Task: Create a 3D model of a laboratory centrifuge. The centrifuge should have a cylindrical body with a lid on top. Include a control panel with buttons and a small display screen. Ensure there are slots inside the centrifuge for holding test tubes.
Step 487:
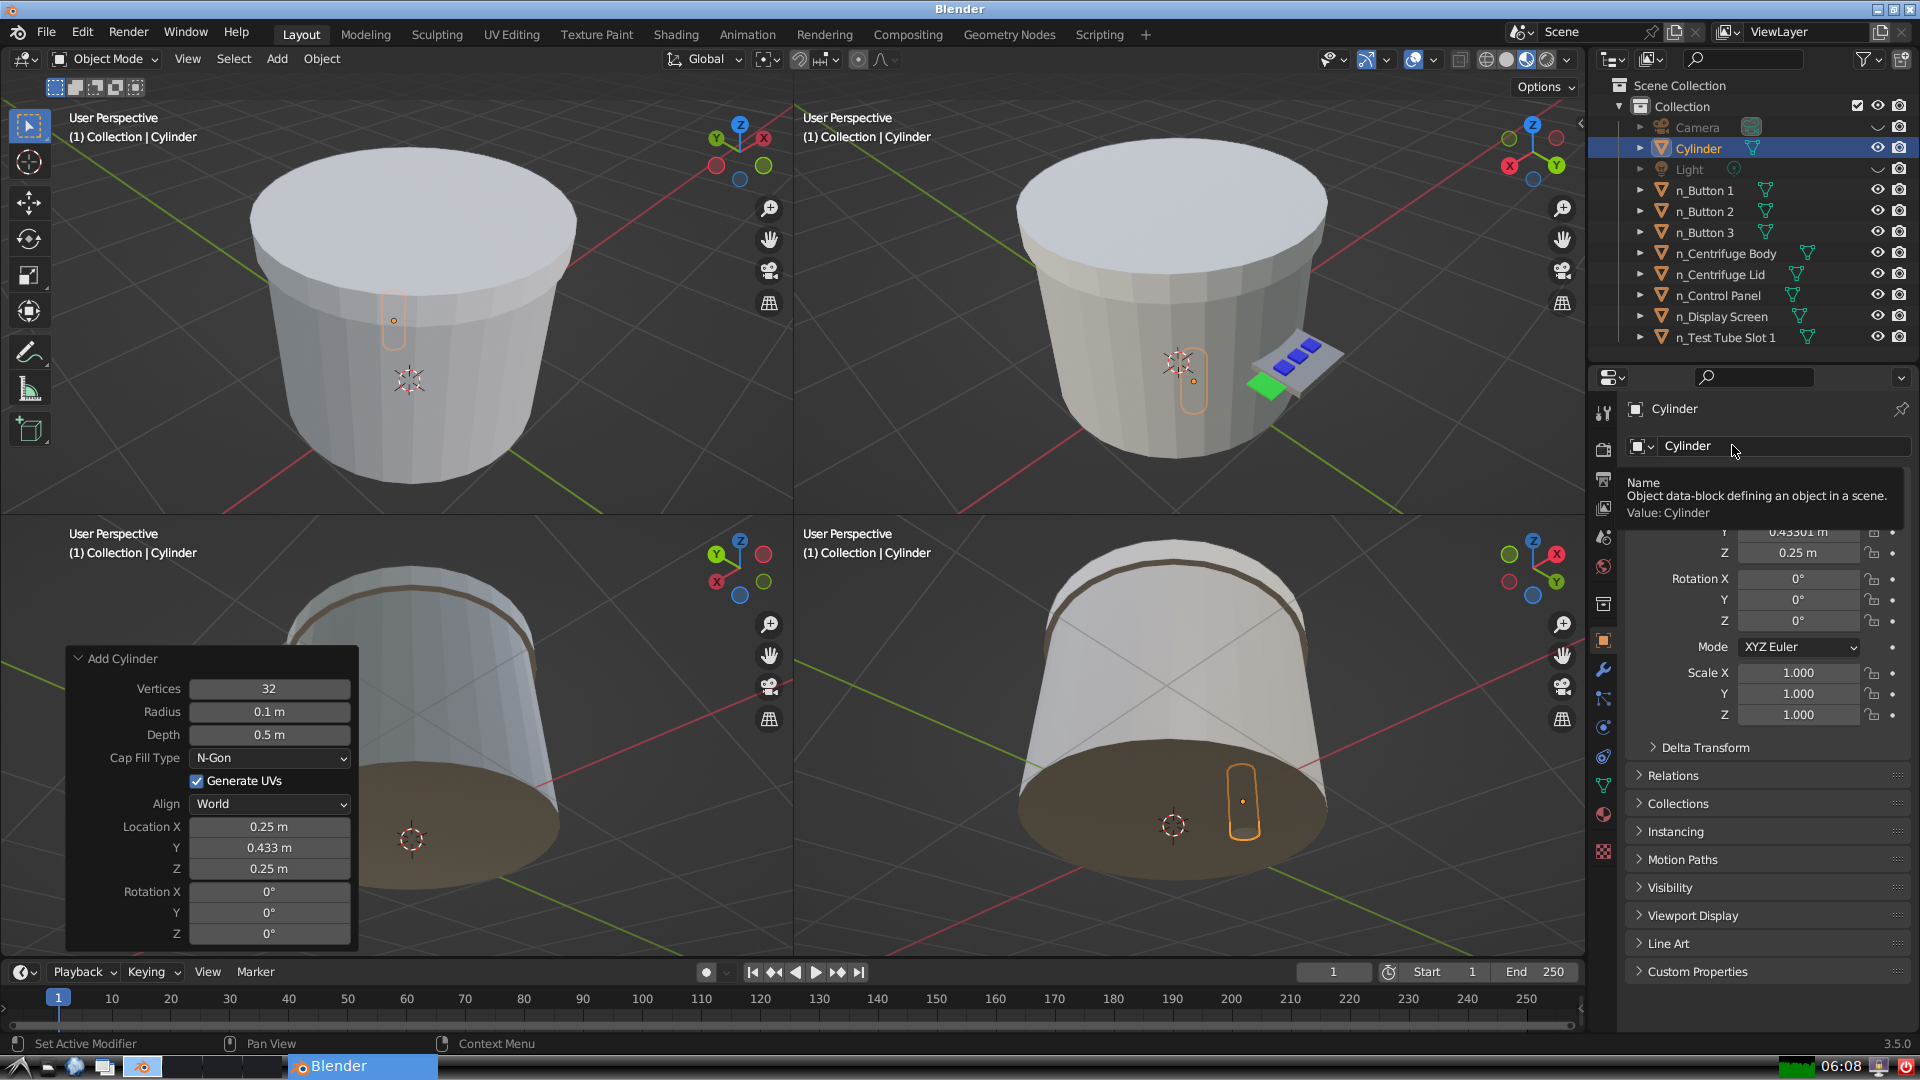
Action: click: no